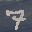
Label: 7